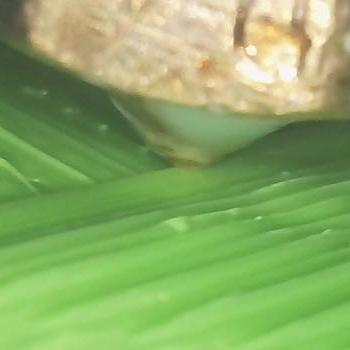
Flow rate: 70%